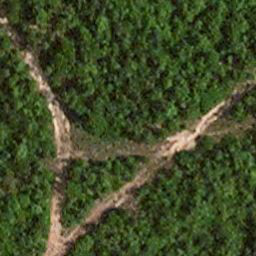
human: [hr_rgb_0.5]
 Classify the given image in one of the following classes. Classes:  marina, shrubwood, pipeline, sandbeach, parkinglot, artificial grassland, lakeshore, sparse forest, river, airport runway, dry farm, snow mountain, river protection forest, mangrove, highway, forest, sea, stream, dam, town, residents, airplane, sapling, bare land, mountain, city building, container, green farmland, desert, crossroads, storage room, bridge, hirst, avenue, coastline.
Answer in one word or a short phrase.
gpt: avenue